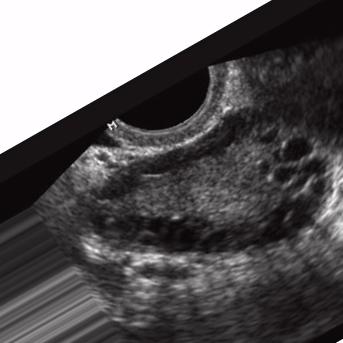
Label: infected